Interaction volume radius: 5 \u00c5
Interaction volume height: 20 \u00c5
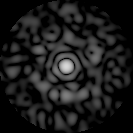
Disorder parameter: 0.8041